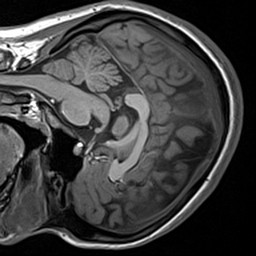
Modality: T1w
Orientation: sagittal
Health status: healthy
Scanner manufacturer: siemens
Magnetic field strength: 3 T
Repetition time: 1.9 s
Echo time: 0.00227 s